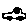
Label: car